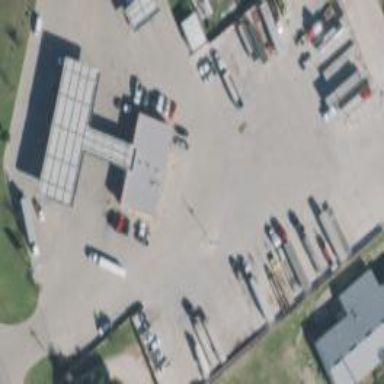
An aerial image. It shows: Fuel station located under roof.